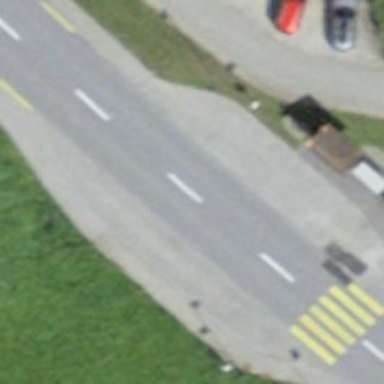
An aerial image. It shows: Bus stop with platform for public transport.